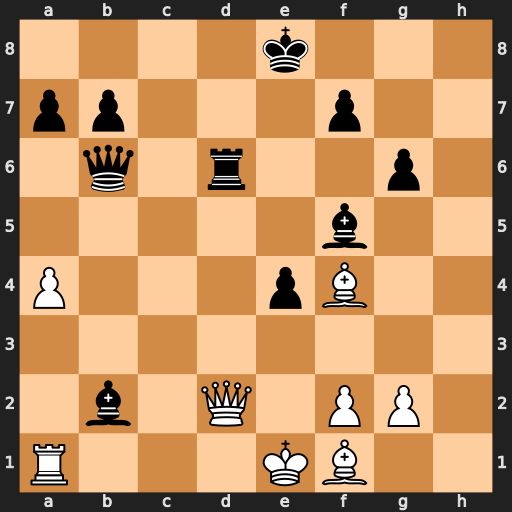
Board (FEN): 4k3/pp3p2/1q1r2p1/5b2/P3pB2/8/1b1Q1PP1/R3KB2
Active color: w
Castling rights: Q
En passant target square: -
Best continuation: Bxd6 Bxa1 Bb5+ Bd7 Bxd7+